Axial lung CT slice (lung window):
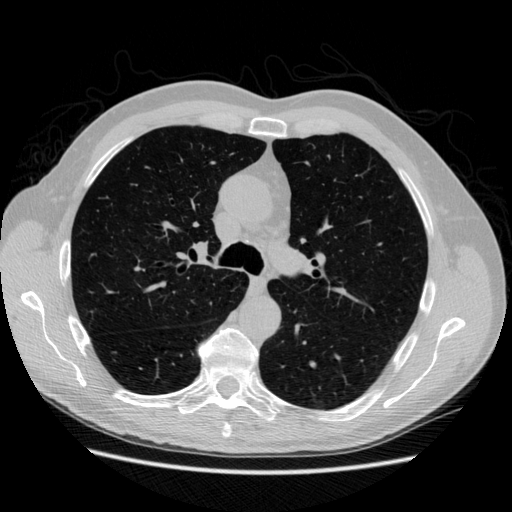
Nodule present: no